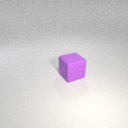
large purple rubber cube